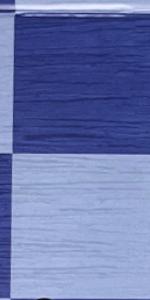
Label: Empty